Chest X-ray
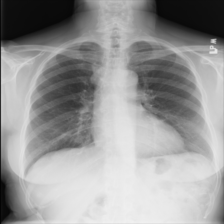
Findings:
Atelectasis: negative
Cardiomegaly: negative
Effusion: negative
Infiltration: negative
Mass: negative
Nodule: negative
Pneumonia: negative
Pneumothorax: negative
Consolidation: negative
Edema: negative
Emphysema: negative
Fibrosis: negative
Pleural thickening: negative
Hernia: negative